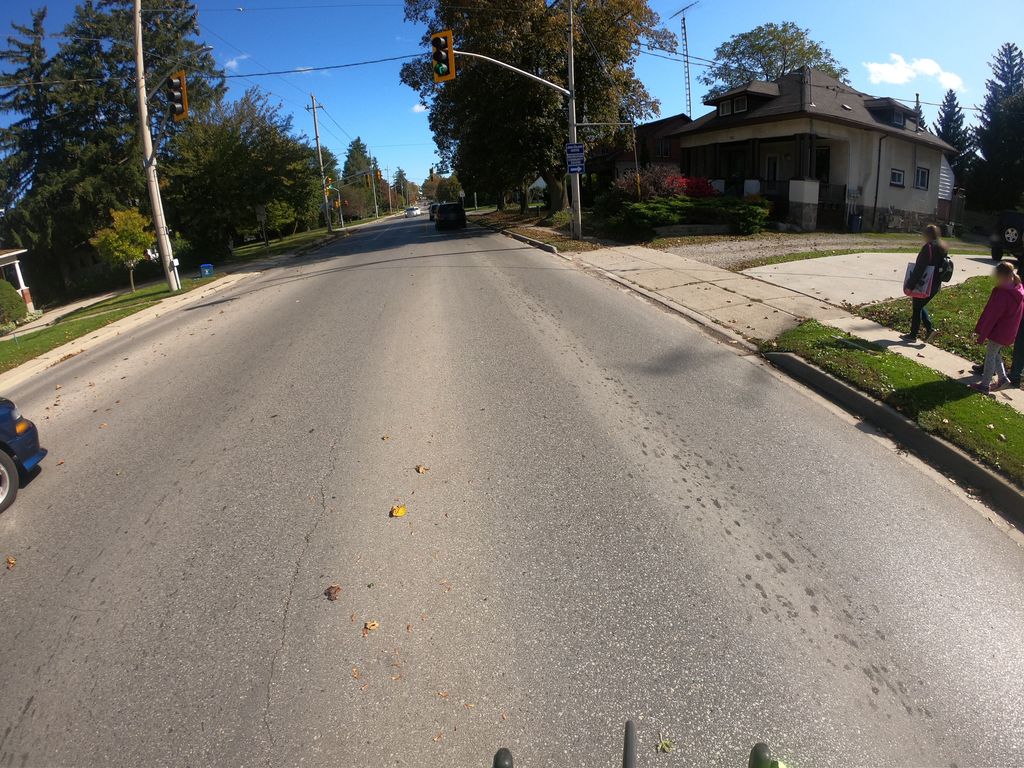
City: kitchener-waterloo